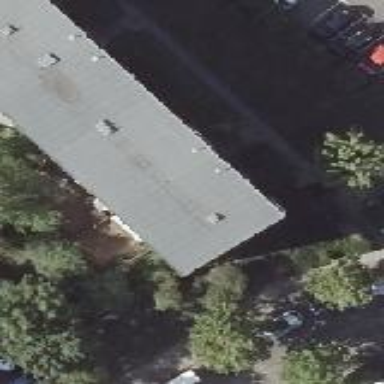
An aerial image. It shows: Flat-roofed residential building.